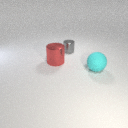
large red metal cylinder behind large cyan rubber sphere